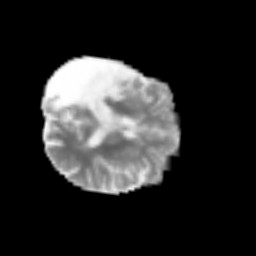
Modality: MD
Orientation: axial
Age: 58
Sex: male
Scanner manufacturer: siemens
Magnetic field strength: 3 T
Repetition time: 3.2 s
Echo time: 0.081 s